Interaction volume radius: 10 \u00c5
Interaction volume height: 30 \u00c5
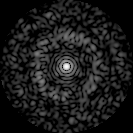
Disorder parameter: 0.8221